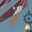
Label: 1